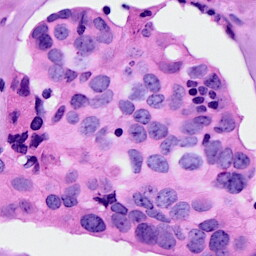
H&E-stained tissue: Breast